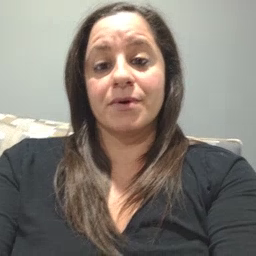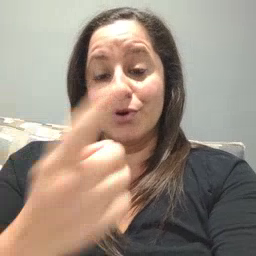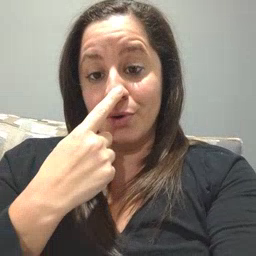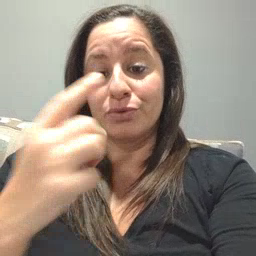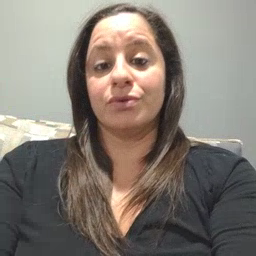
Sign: nose